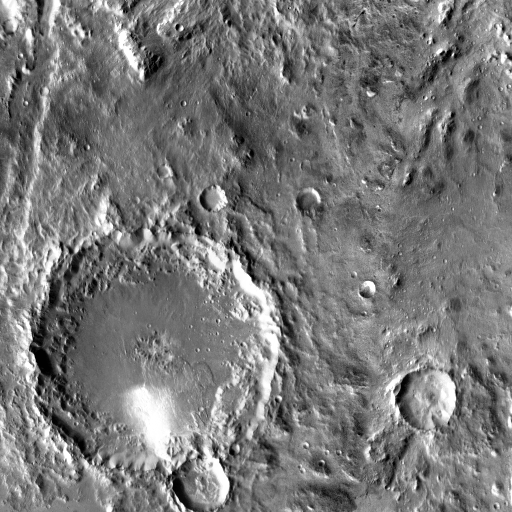
Crater classes present: Background, Other